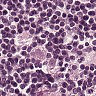
Metastatic tissue present: yes